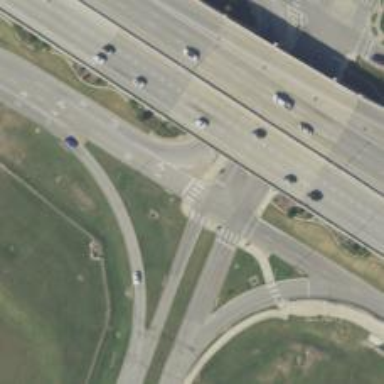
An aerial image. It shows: Crossing on the road.